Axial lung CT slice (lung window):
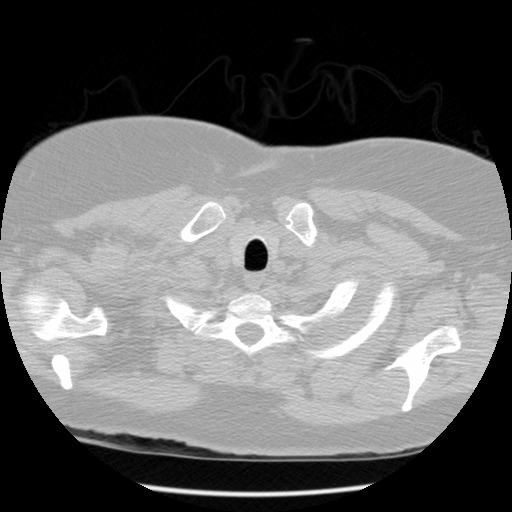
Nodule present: no